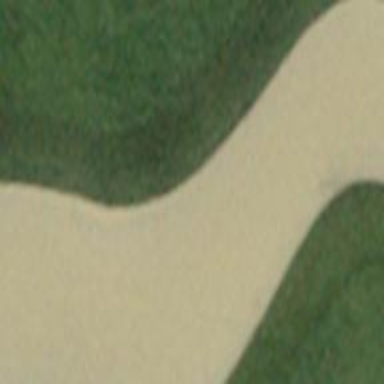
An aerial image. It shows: Golf bunker filled with sandy terrain.